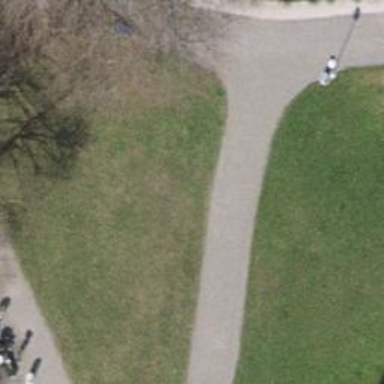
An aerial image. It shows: Footway with pebblestone surface.